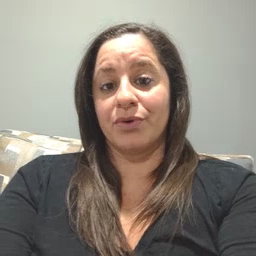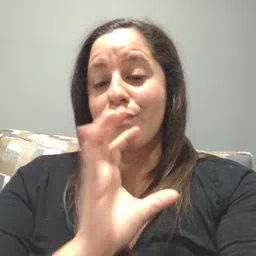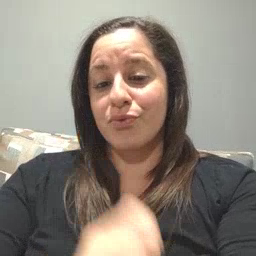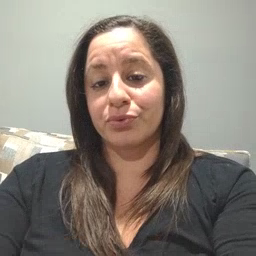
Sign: old